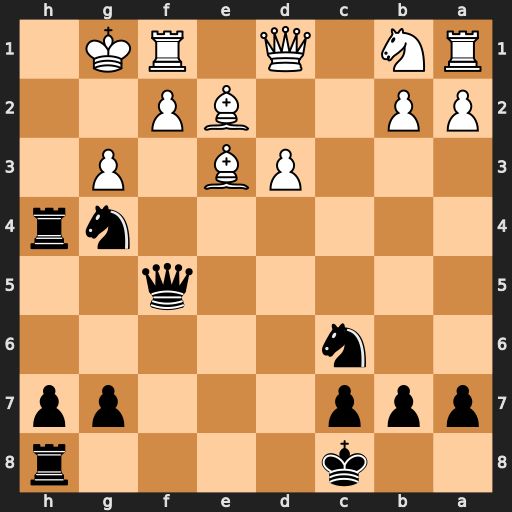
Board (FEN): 2k4r/ppp3pp/2n5/5q2/6nr/3PB1P1/PP2BP2/RN1Q1RK1
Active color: b
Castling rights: -
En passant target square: -
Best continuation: Rh1+ Kxh1 Qh5+ Kg2 Qh2+